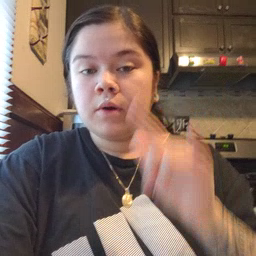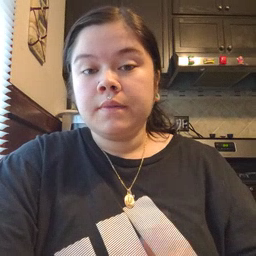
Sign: airplane